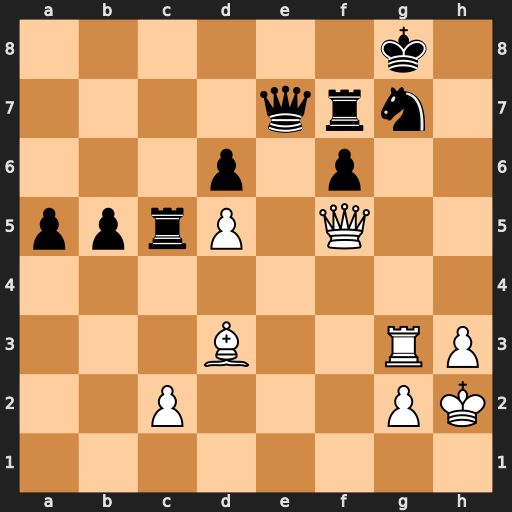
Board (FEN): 6k1/4qrn1/3p1p2/pprP1Q2/8/3B2RP/2P3PK/8
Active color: w
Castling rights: -
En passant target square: -
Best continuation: Qh7+ Kf8 Qh8#